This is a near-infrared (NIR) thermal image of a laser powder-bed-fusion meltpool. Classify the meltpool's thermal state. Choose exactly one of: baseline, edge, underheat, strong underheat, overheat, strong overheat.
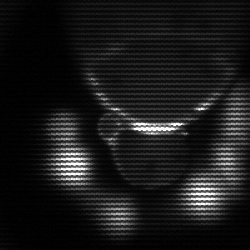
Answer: baseline